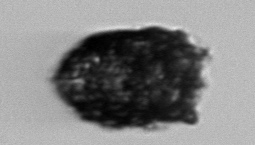
Label: Stenosemella_pacifica